Question: Given the schedule below, what is the maximum total time (in minutes) a person can spend in lectures? All time nodes are integer multiples of 10 minutes.
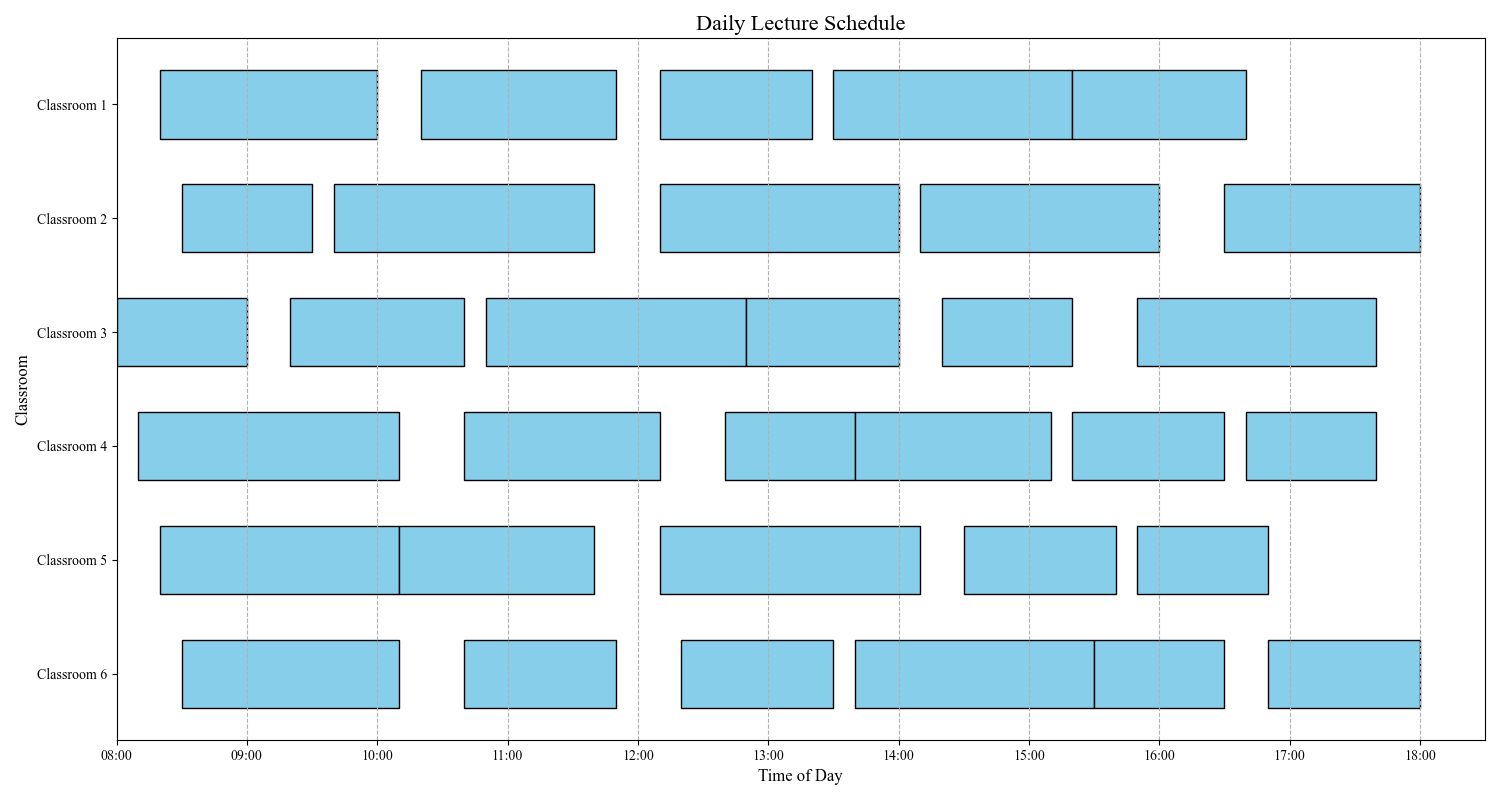
Answer: 570